Question: i saw collaborators side-view in some (mrt, tmeasday) atmosphere organisation, is there any way to add like view in other organisations in atmosphere or is it exclusive for them ?

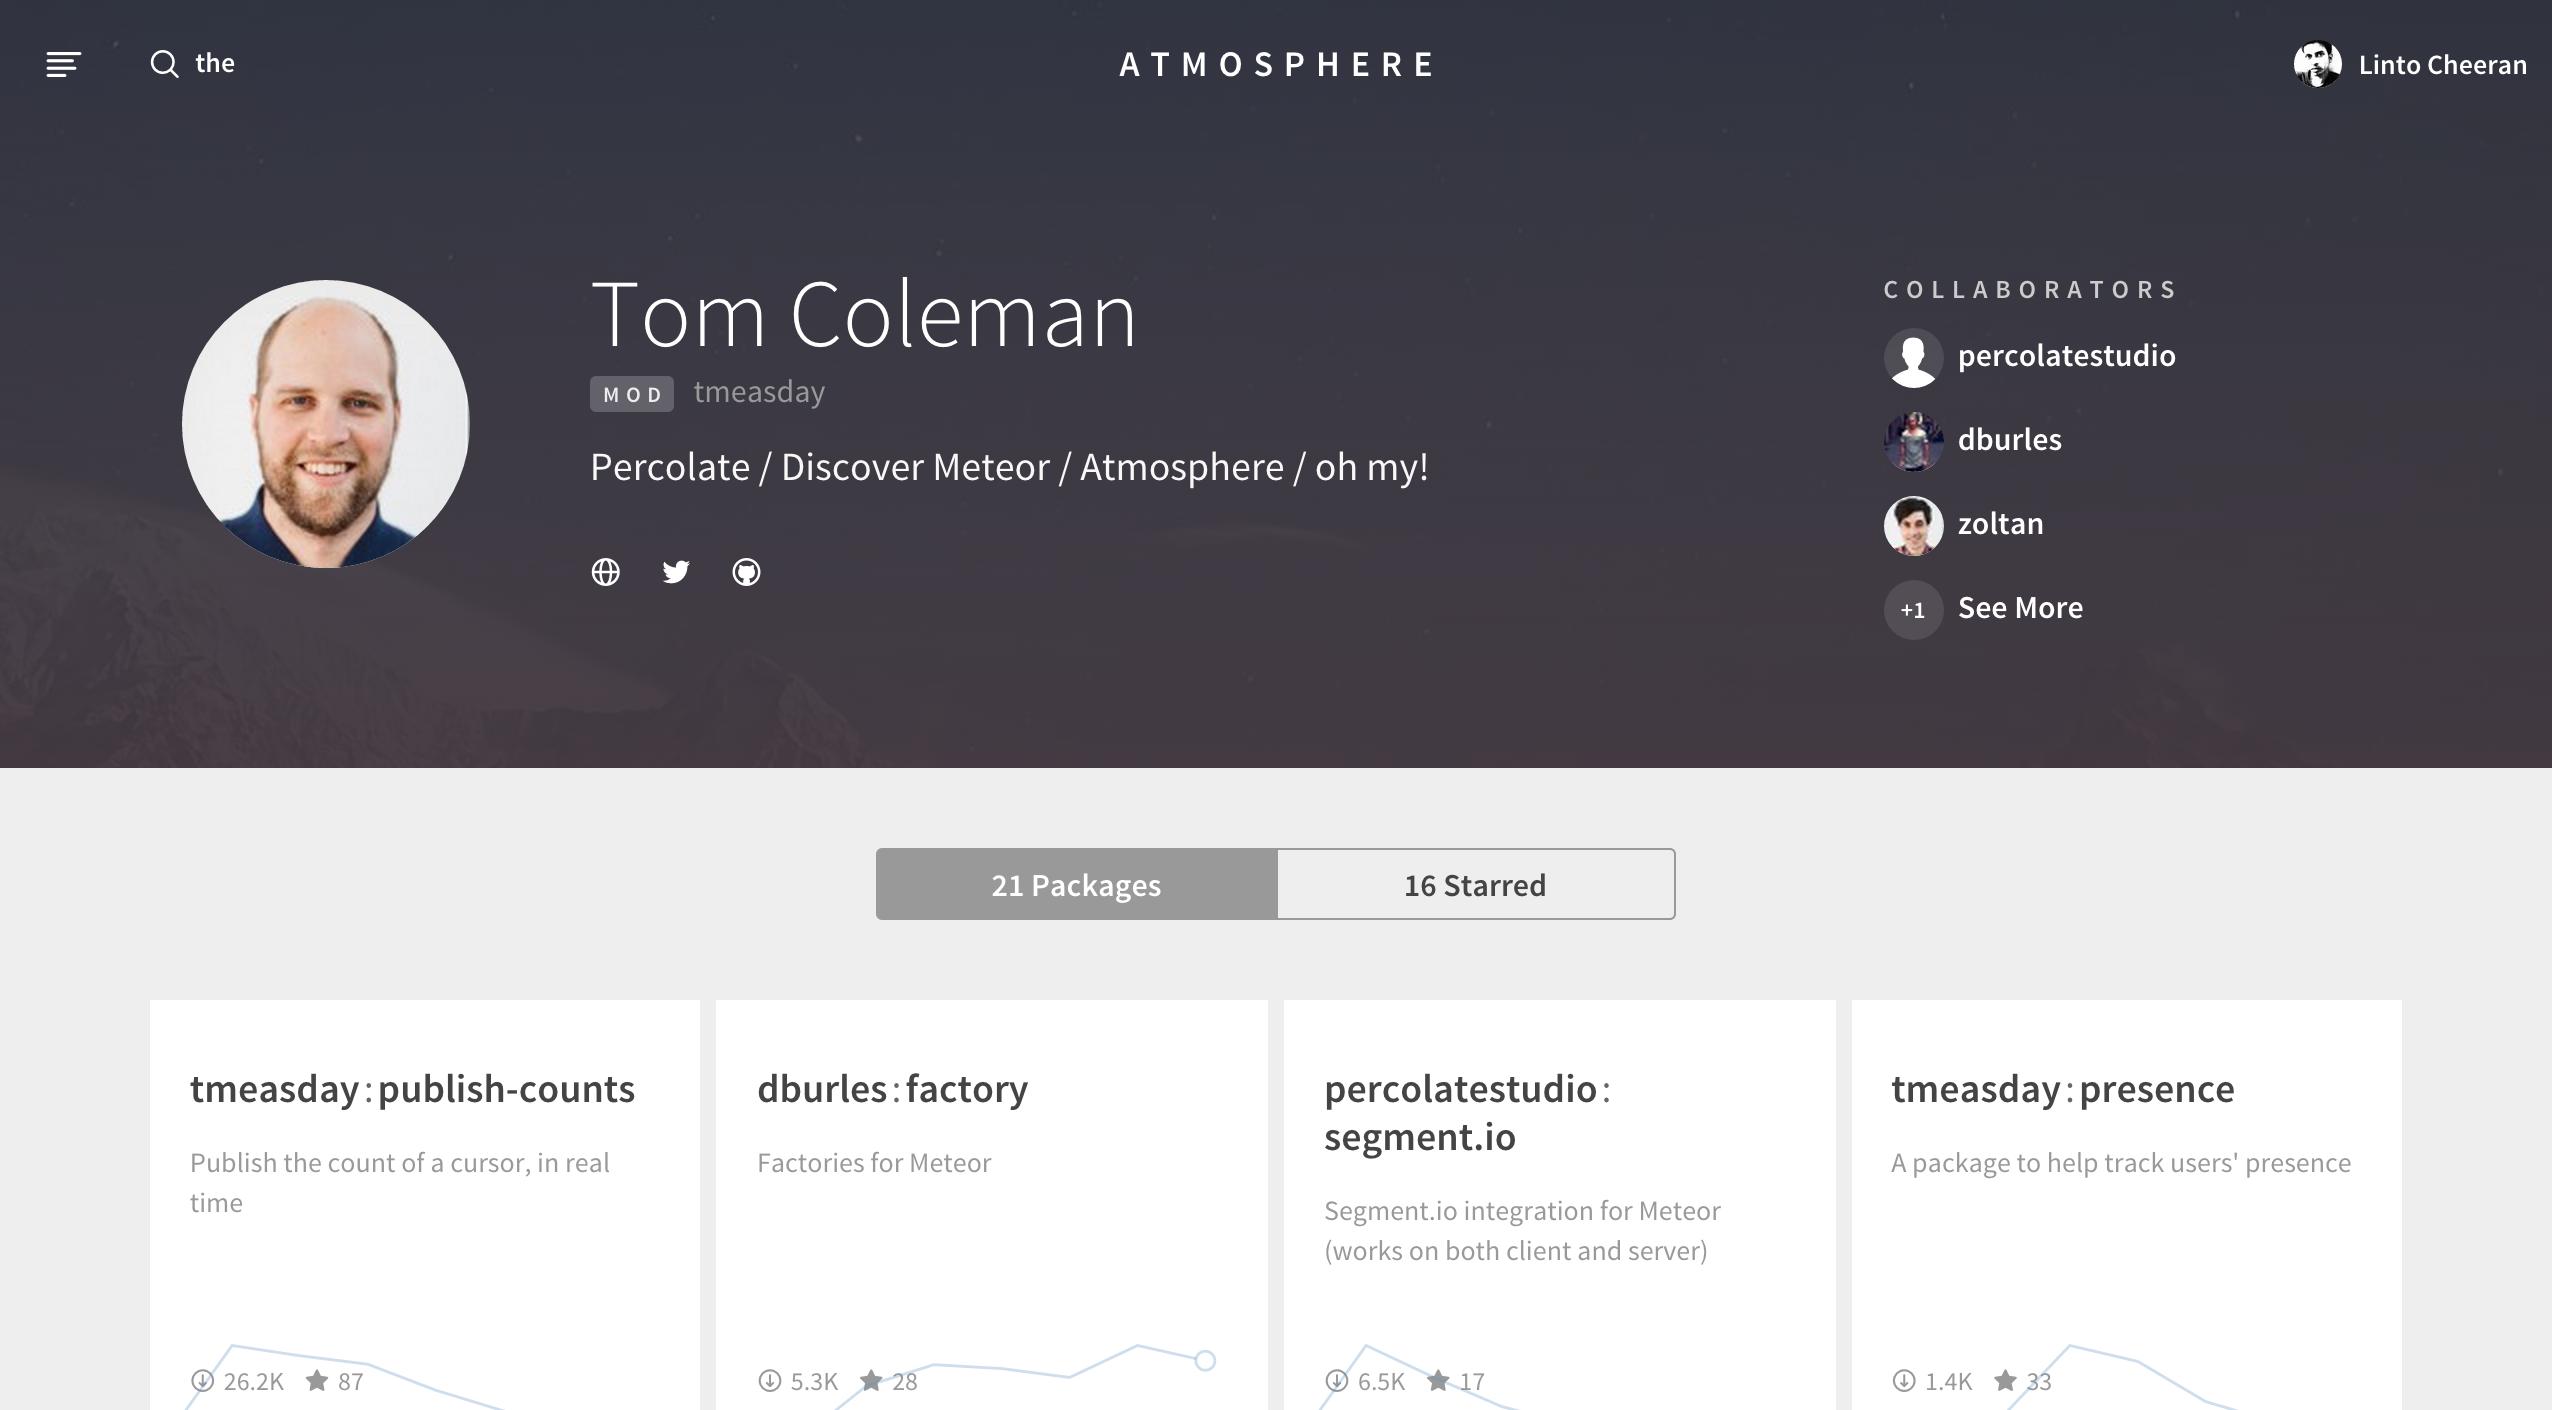
Answer: You have to add maintainers to the package like this
'''
meteor admin maintainers <yourusername-or-organization:your-package> --add <collaborator-username>
meteor admin maintainers iron:router --add mrt
'''
Then their name will be shown in collaborators/contributors list